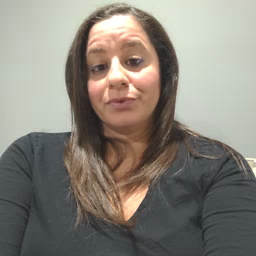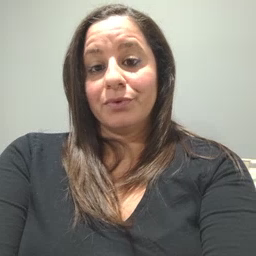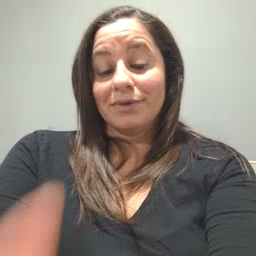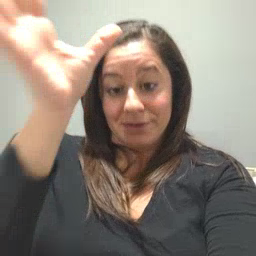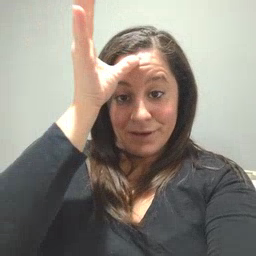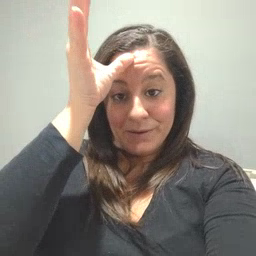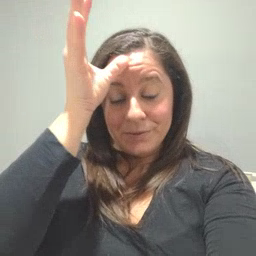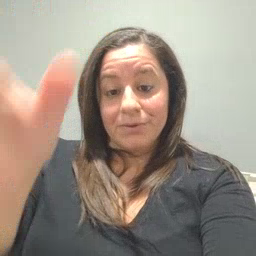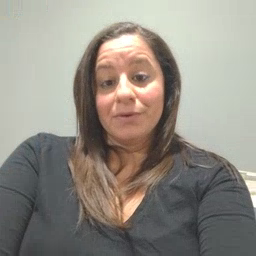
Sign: dad